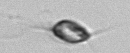
Label: Acanthoica_quattrospina